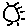
Label: sun